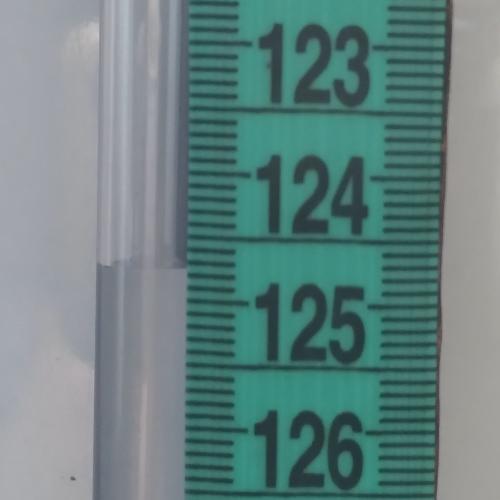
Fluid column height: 124.8 cm